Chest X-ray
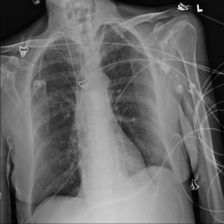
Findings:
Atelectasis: negative
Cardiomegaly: negative
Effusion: negative
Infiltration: negative
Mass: negative
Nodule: negative
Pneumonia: negative
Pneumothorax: negative
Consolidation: negative
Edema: negative
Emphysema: negative
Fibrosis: negative
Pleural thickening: negative
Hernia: positive